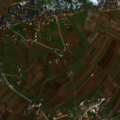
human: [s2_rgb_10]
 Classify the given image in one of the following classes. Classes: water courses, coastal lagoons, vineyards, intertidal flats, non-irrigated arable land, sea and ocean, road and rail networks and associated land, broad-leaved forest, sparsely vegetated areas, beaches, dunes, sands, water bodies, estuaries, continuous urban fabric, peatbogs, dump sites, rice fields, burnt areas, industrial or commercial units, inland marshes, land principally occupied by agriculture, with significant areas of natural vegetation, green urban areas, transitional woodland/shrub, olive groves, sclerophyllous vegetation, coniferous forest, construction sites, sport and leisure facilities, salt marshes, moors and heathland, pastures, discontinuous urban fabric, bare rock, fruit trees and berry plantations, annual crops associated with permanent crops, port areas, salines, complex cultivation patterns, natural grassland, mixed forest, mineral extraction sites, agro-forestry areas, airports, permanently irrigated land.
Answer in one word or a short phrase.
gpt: discontinuous urban fabric, non-irrigated arable land, complex cultivation patterns, land principally occupied by agriculture, with significant areas of natural vegetation